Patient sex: F
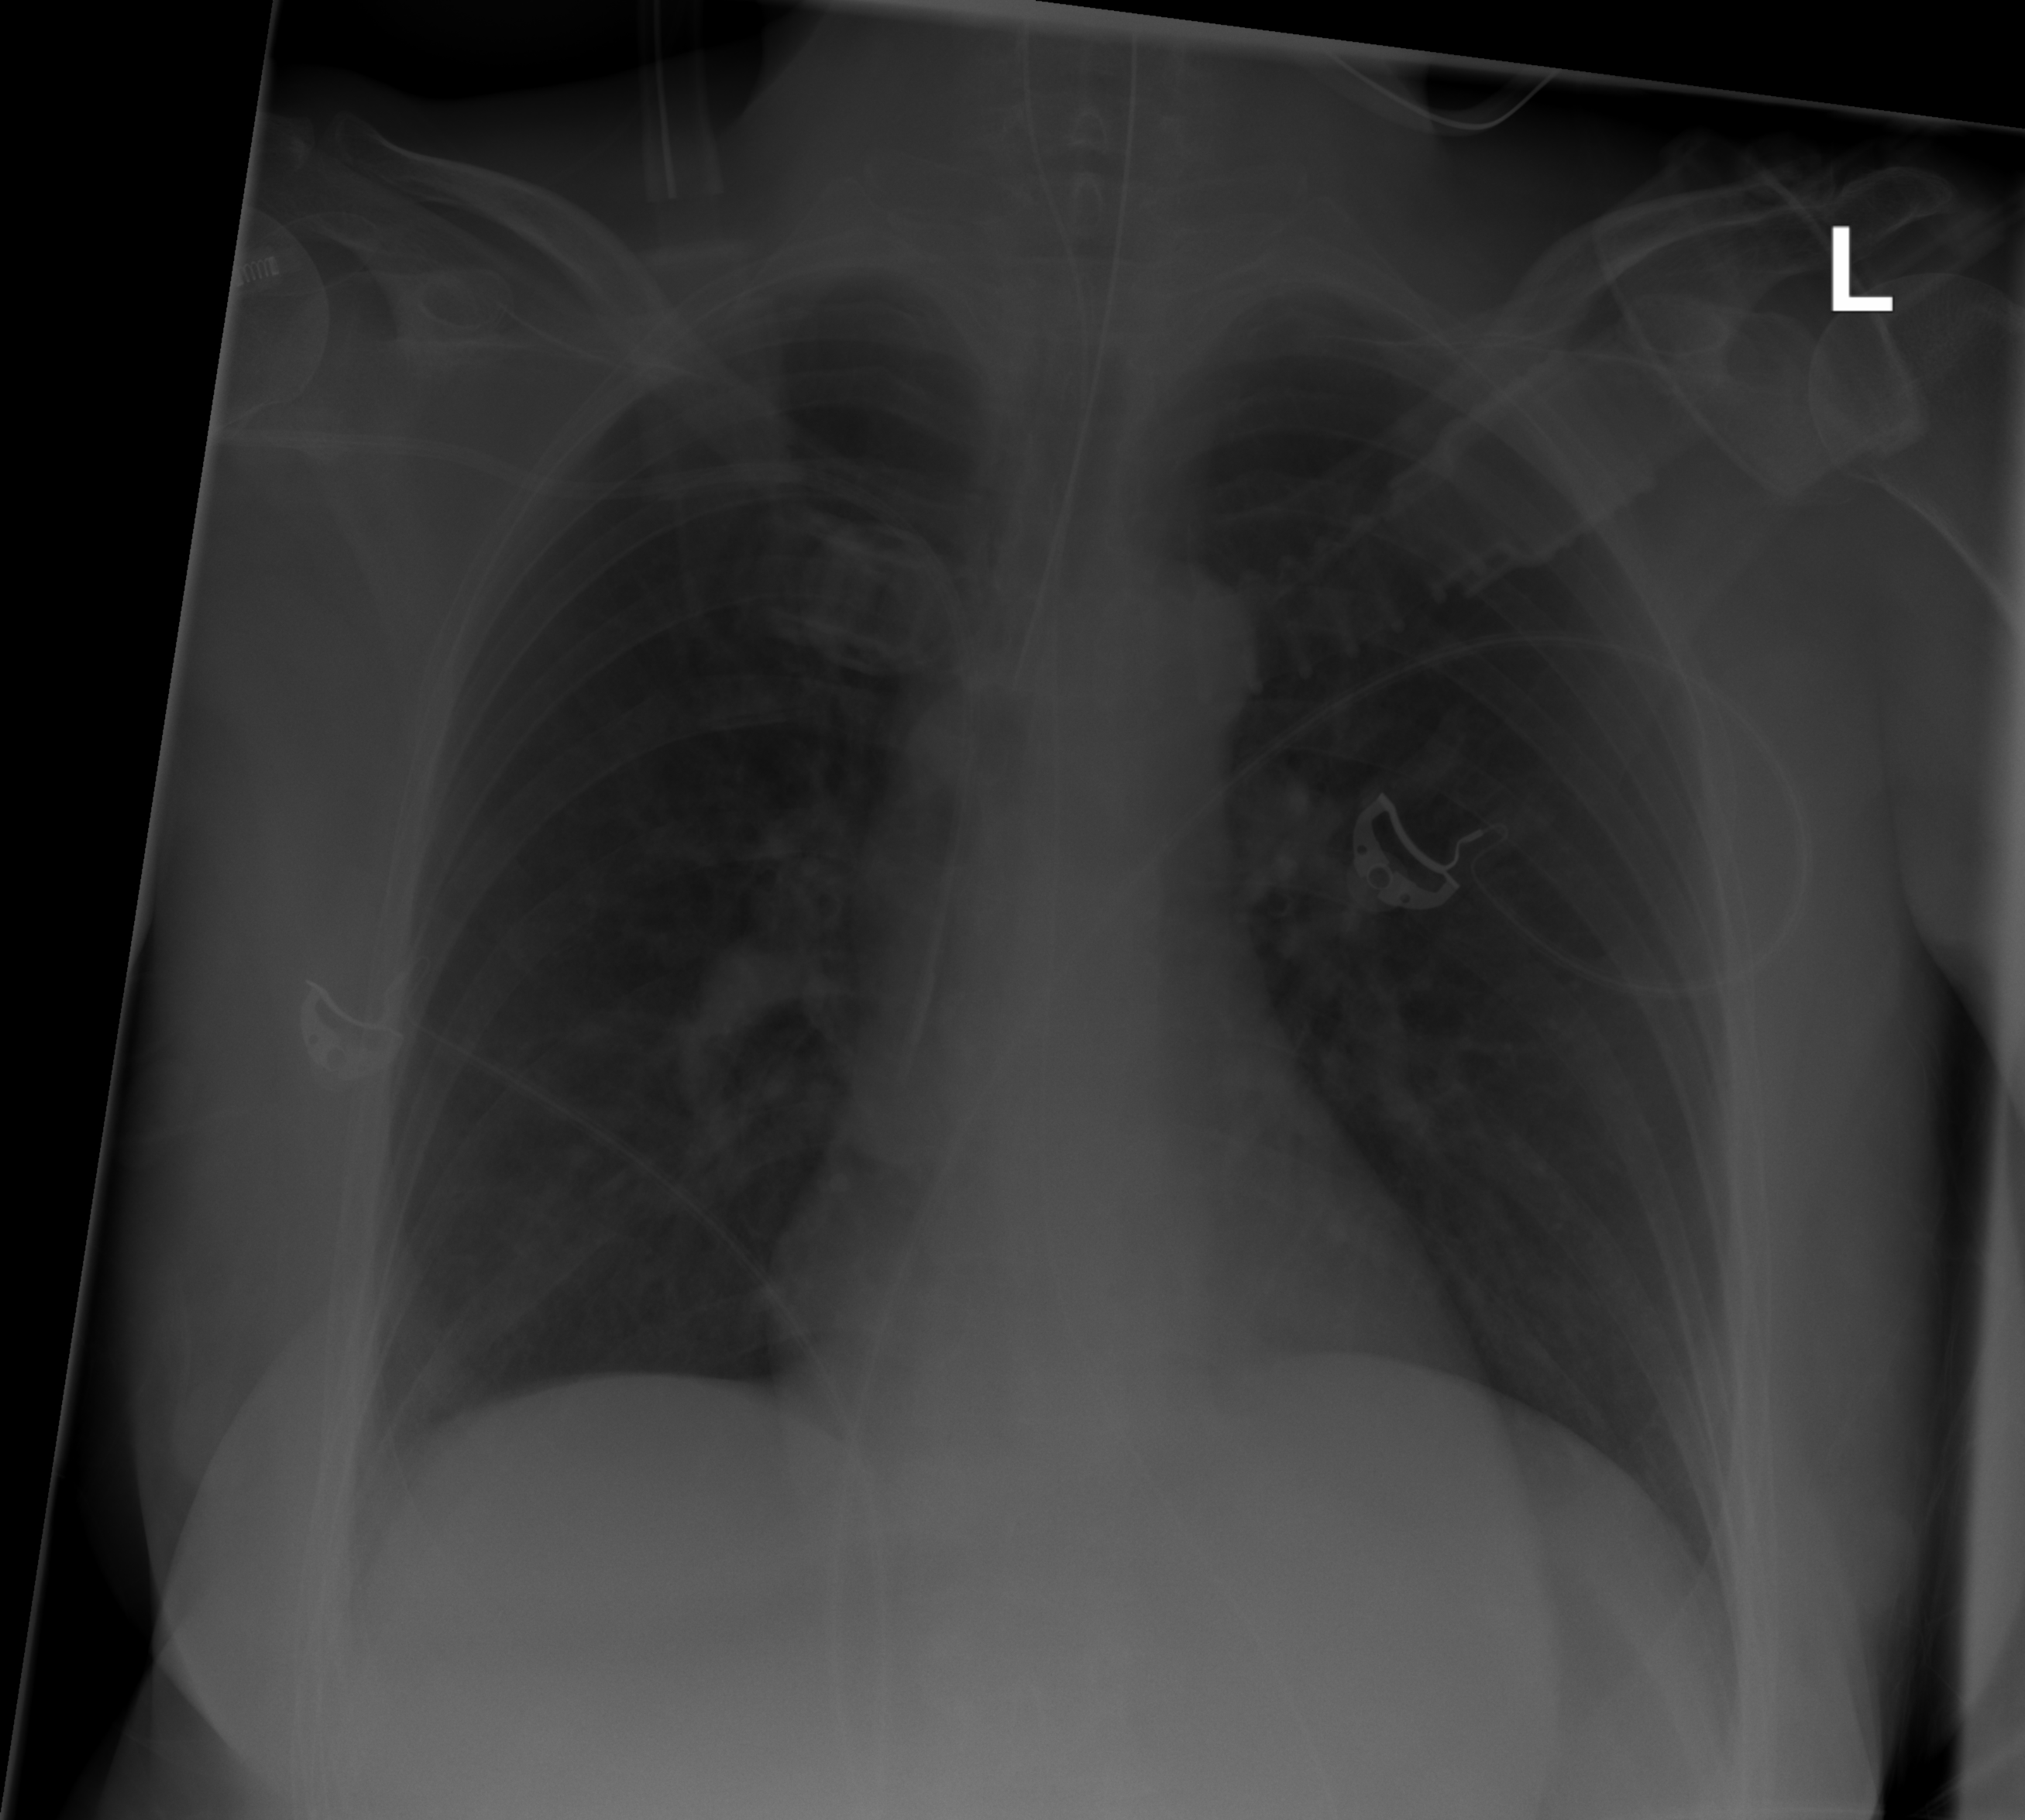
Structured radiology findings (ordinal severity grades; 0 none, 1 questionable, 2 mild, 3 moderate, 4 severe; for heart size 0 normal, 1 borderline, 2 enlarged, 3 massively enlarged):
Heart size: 0
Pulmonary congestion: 1
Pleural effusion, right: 0
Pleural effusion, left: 0
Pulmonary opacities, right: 0
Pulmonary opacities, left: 0
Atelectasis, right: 0
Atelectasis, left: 0